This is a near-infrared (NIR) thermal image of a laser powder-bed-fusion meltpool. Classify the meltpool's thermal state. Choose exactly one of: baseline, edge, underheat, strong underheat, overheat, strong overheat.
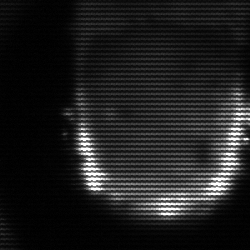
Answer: baseline